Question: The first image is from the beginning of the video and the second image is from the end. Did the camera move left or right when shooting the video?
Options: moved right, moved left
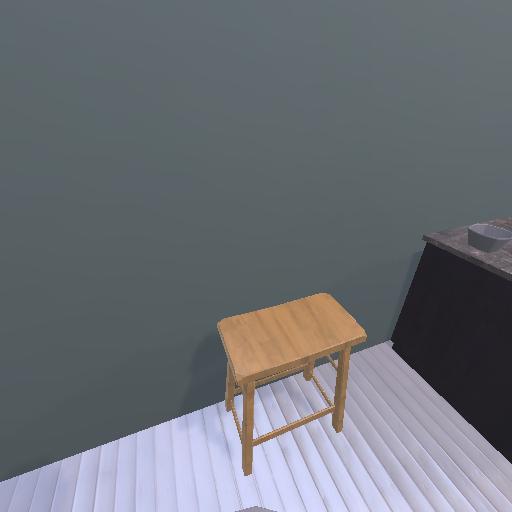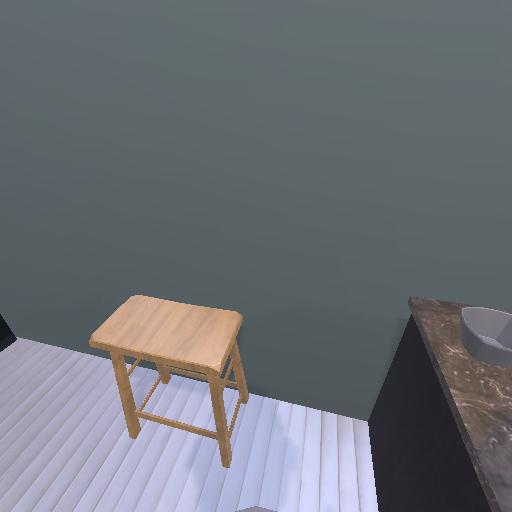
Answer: moved right